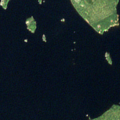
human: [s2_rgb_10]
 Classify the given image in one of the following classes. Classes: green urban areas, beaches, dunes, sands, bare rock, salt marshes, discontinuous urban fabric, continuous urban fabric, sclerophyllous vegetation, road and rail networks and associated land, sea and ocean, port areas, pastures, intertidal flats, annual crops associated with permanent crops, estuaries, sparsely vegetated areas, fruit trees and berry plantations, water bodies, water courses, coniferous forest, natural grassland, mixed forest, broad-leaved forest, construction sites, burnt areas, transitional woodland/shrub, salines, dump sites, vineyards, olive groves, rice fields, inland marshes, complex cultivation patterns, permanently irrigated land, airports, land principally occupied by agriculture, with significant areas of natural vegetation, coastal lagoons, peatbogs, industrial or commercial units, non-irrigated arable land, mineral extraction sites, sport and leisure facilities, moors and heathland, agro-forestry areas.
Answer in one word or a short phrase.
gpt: coniferous forest, water bodies